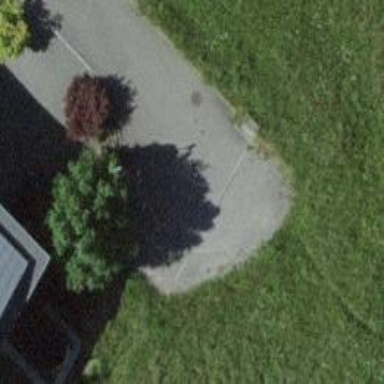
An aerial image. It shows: Turning circle on the road.